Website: walmart
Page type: cart
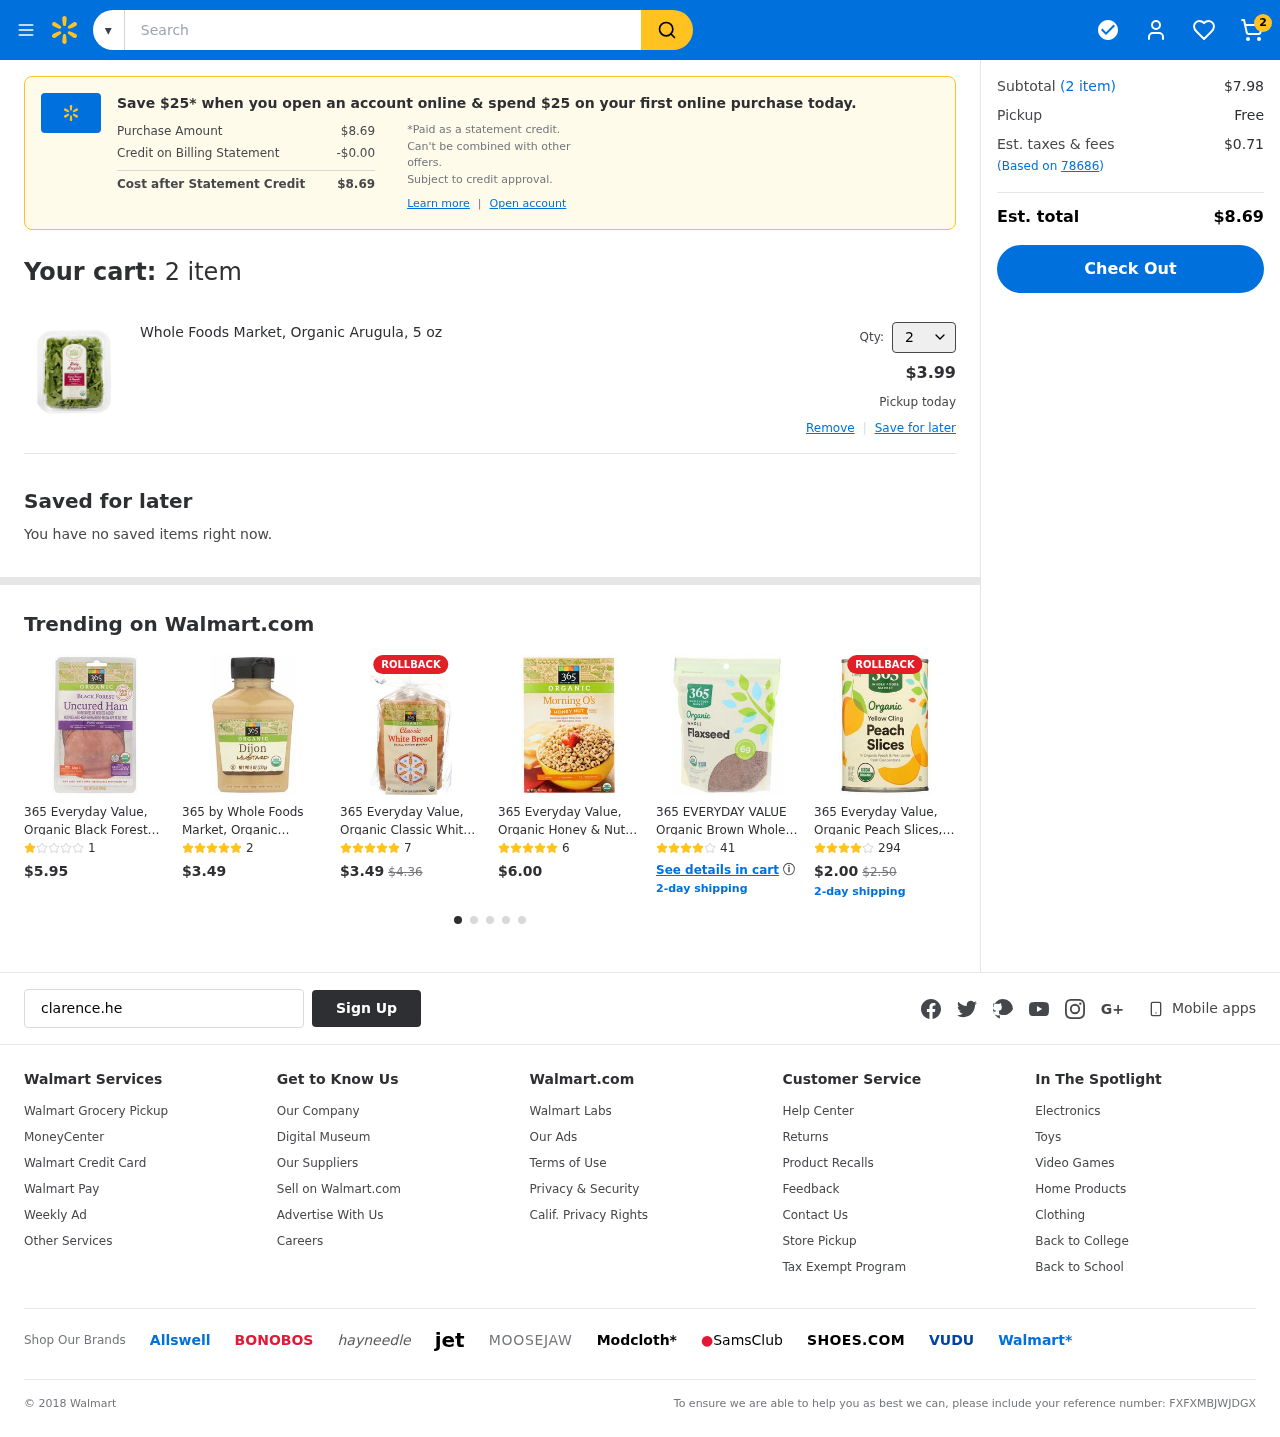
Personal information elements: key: PII_EMAIL
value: clarence.henderson@hotmail.com
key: PII_POSTCODE
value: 78686
Product elements: key: PRODUCT1_NAME
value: Whole Foods Market, Organic Arugula, 5 oz
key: PRODUCT1_PRICE
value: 3.99
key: PRODUCT1_QUANTITY
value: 2
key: PRODUCT2_NAME
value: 365 Everyday Value, Organic Black Forest Uncured Ham, 6 oz
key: PRODUCT2_NUM_RATINGS
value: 1
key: PRODUCT2_PRICE
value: $5.95
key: PRODUCT3_NAME
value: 365 by Whole Foods Market, Organic Mustard, Dijon, 8 Ounce
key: PRODUCT3_NUM_RATINGS
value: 2
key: PRODUCT3_PRICE
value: $3.49
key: PRODUCT4_NAME
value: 365 Everyday Value, Organic Classic White Small Batch Bread, 22 oz (Frozen)
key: PRODUCT4_NUM_RATINGS
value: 7
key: PRODUCT4_PRICE
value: $3.49
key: PRODUCT4_ORIGINAL_PRICE
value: $4.36
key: PRODUCT5_NAME
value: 365 Everyday Value, Organic Honey & Nut Morning Oats, 12.2 oz
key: PRODUCT5_NUM_RATINGS
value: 6
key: PRODUCT5_PRICE
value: $6.00
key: PRODUCT6_NAME
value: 365 EVERYDAY VALUE Organic Brown Whole Flaxseed, 16 OZ
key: PRODUCT6_NUM_RATINGS
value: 41
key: PRODUCT7_NAME
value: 365 Everyday Value, Organic Peach Slices, Yellow Cling, 15 oz
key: PRODUCT7_NUM_RATINGS
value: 294
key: PRODUCT7_PRICE
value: $2.00
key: PRODUCT7_ORIGINAL_PRICE
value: $2.50
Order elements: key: ORDER_NUM_ITEMS
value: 2
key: ORDER_TOTAL
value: $8.69
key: ORDER_NUM_ITEMS
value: (2 item)
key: ORDER_NUM_ITEMS
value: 2 item
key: ORDER_SUBTOTAL
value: $7.98
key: ORDER_TAX
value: $0.71
Search elements: key: HEADER_SEARCH
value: Search